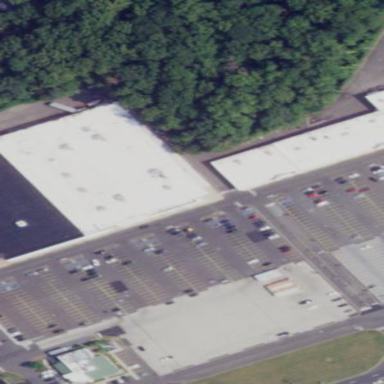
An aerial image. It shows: Department store building.